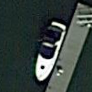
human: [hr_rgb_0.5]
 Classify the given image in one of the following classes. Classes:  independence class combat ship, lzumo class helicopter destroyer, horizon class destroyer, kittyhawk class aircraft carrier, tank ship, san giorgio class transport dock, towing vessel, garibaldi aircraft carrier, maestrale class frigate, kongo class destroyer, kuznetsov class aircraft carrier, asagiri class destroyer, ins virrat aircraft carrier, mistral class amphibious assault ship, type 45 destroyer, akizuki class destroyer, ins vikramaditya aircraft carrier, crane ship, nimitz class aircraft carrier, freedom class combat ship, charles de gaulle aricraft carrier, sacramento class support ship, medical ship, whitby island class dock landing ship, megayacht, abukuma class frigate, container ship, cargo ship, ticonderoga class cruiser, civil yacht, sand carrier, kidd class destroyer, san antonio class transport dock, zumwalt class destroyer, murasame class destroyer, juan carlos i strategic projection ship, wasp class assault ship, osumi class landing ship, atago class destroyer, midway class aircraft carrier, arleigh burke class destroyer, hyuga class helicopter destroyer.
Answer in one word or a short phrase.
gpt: Civil yacht